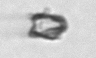
Label: detritus_transparent